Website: slack
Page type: billing-address
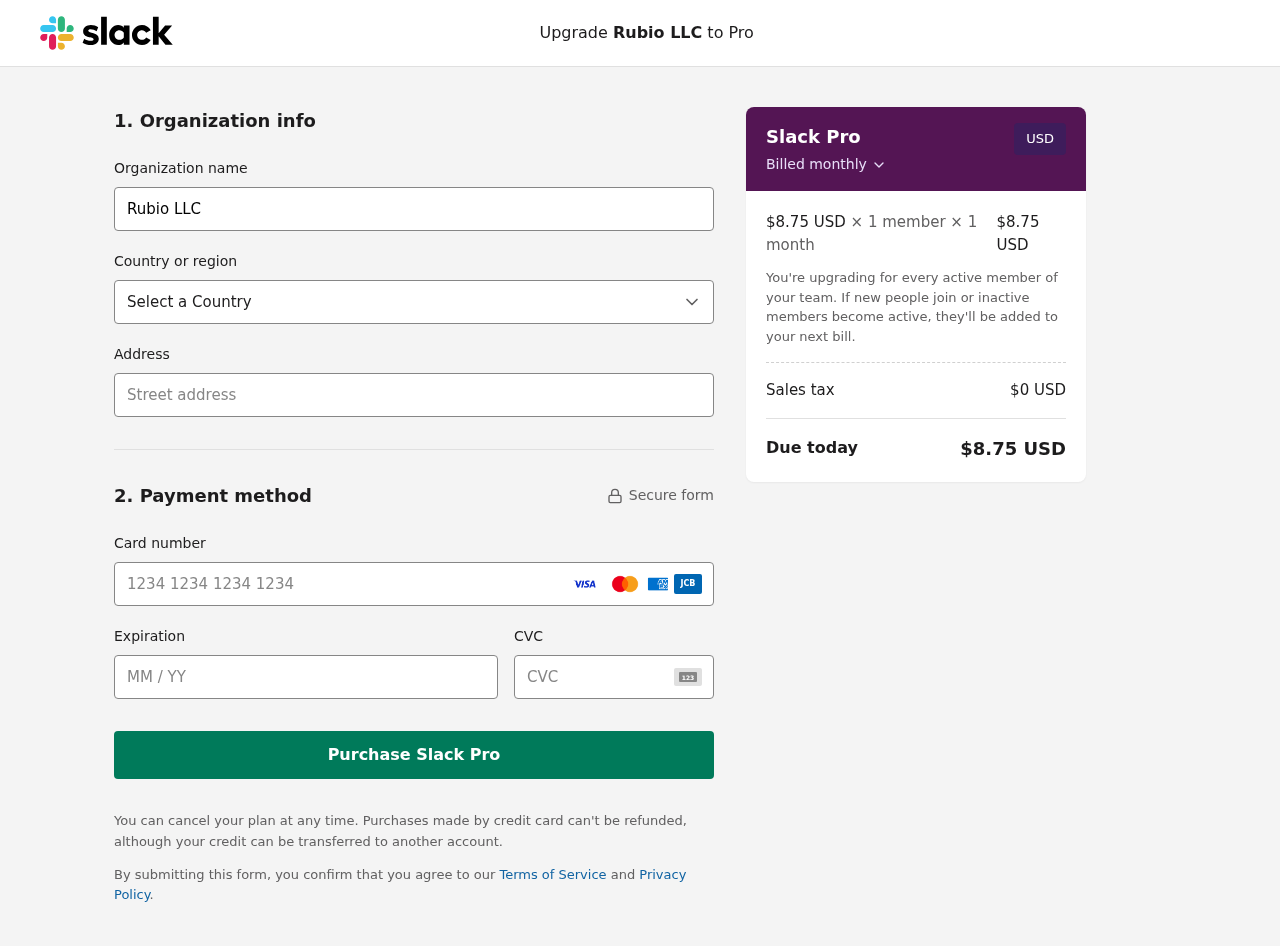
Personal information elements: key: PII_CARD_CVV
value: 318
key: PII_CARD_EXPIRY
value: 01/30
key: PII_CARD_NUMBER
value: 4100 2804 2572 5347
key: PII_COMPANY
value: Rubio LLC
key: PII_COUNTRY
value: United States
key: PII_STREET
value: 46254 Davila Mountain Suite 580
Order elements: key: ORDER_PRICE_PER_MEMBER
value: $8.75 USD
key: ORDER_MEMBER_COUNT
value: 1
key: ORDER_MONTH_COUNT
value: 1
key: ORDER_SUBTOTAL
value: $8.75 USD
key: ORDER_TAX
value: $0
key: ORDER_TOTAL
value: $8.75 USD